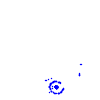
Particle: pion